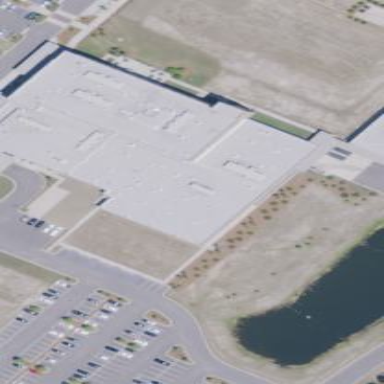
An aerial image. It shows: Hospital building.